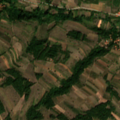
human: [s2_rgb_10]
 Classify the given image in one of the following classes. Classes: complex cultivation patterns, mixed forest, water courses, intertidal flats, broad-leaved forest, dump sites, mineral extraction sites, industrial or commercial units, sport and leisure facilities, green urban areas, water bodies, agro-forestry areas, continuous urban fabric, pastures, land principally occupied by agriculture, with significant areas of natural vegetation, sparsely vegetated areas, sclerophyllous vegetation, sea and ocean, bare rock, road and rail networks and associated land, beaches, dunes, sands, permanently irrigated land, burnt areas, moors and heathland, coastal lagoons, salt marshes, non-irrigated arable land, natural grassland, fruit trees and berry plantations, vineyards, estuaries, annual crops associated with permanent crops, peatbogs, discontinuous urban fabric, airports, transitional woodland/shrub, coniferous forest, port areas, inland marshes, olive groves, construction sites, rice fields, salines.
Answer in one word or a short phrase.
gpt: complex cultivation patterns, land principally occupied by agriculture, with significant areas of natural vegetation, broad-leaved forest, transitional woodland/shrub